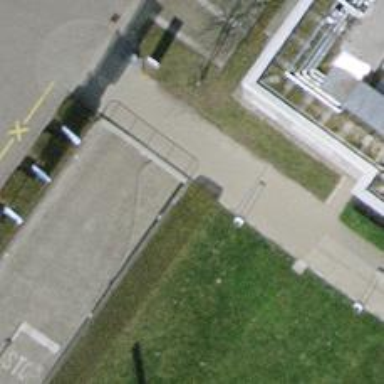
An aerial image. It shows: Hedge barrier.